Interaction volume radius: 10 \u00c5
Interaction volume height: 30 \u00c5
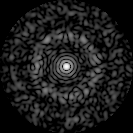
Disorder parameter: 0.8404